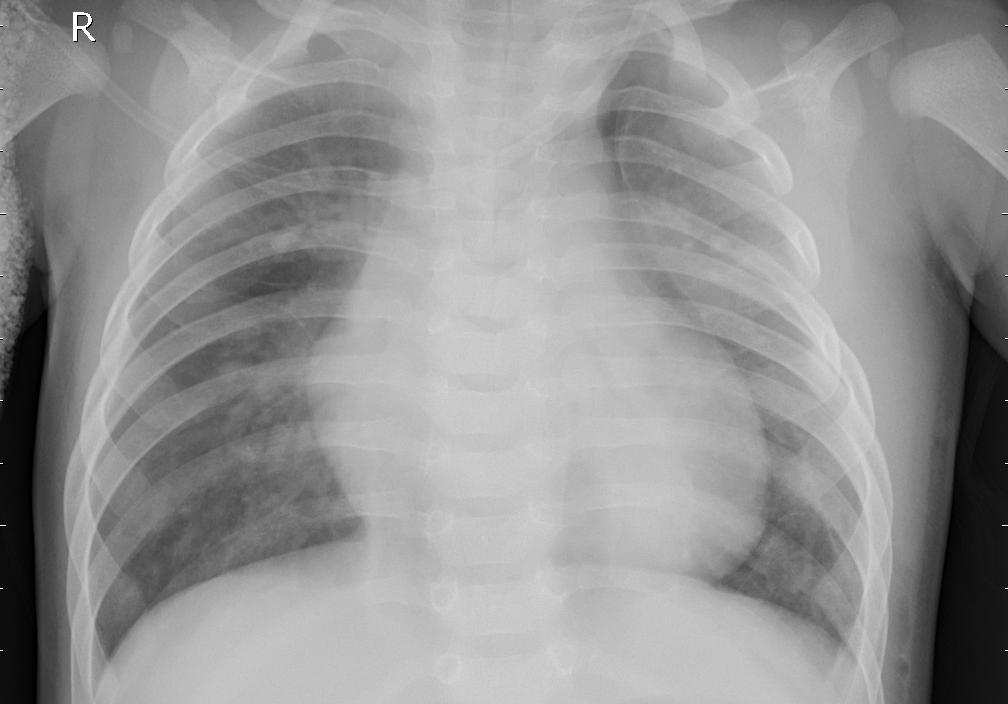
Diagnosis: PNEUMONIA